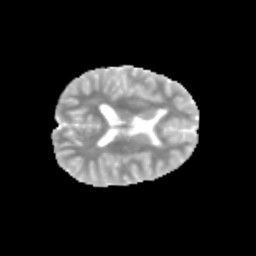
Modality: MD
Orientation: axial
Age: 12
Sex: female
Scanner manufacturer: siemens
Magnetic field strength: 3 T
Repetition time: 3.8 s
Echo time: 0.07 s